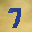
Label: 7